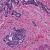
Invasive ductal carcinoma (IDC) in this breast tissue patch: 0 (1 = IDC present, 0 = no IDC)